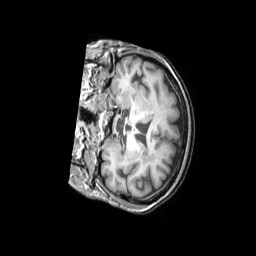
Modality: T1w
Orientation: coronal
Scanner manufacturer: philips
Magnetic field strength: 3 T
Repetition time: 0.009875 s
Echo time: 0.004603 s